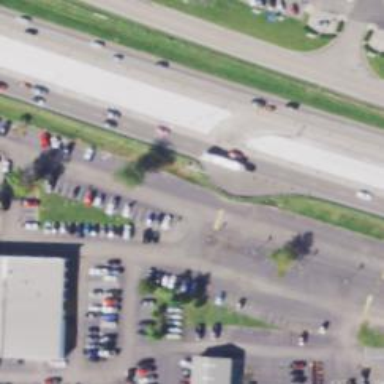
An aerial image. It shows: Trunk link highway.